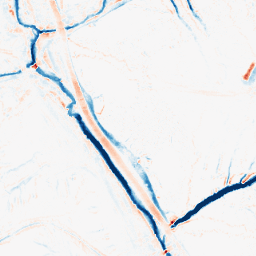
Category: morphological
Decomposition family: tophat_combined
Decomposition parameters: size: 5
Upsampling method: sinc_blackman
Upsampling parameters: scale: 2
kernel_size: 4
Upsampling scale: 2